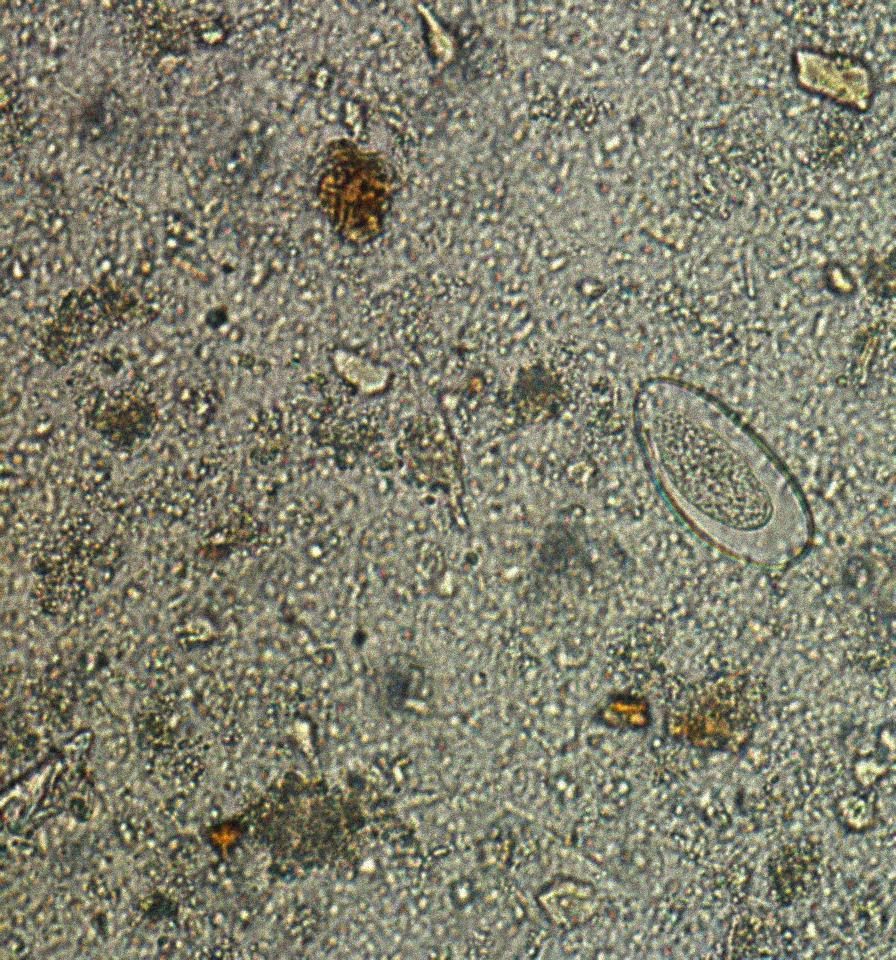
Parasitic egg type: Enterobius vermicularis